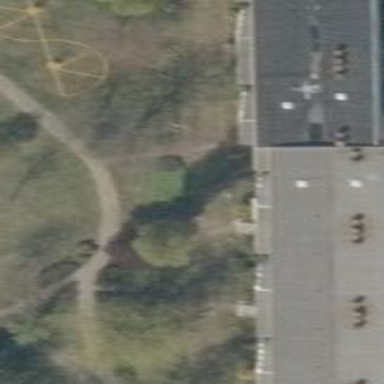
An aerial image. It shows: Building with apartments and flat roof.